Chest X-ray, AP view. Patient: 56 years old, sex F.
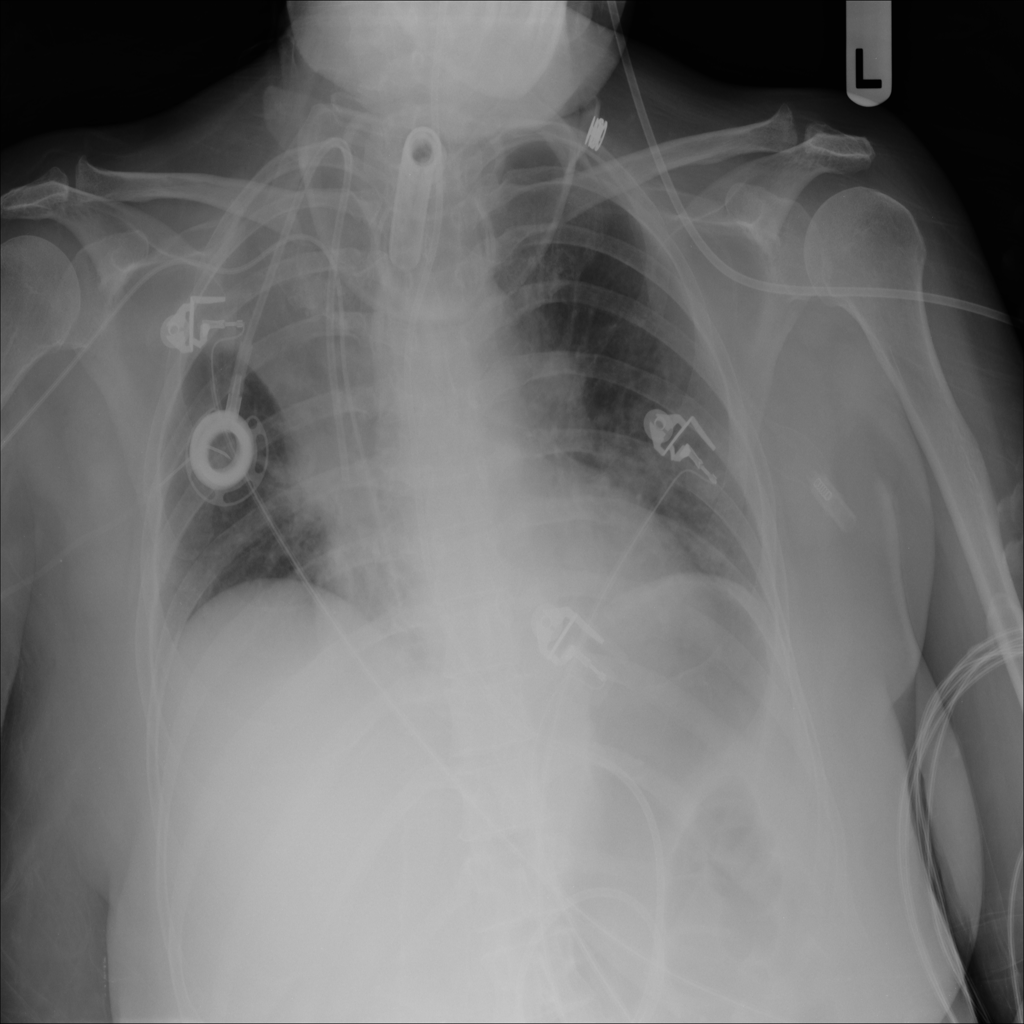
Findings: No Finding